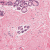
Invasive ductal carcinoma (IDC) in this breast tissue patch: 0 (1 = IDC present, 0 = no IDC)